Chest X-ray. View position: AP
Patient age: 29
Patient sex: F
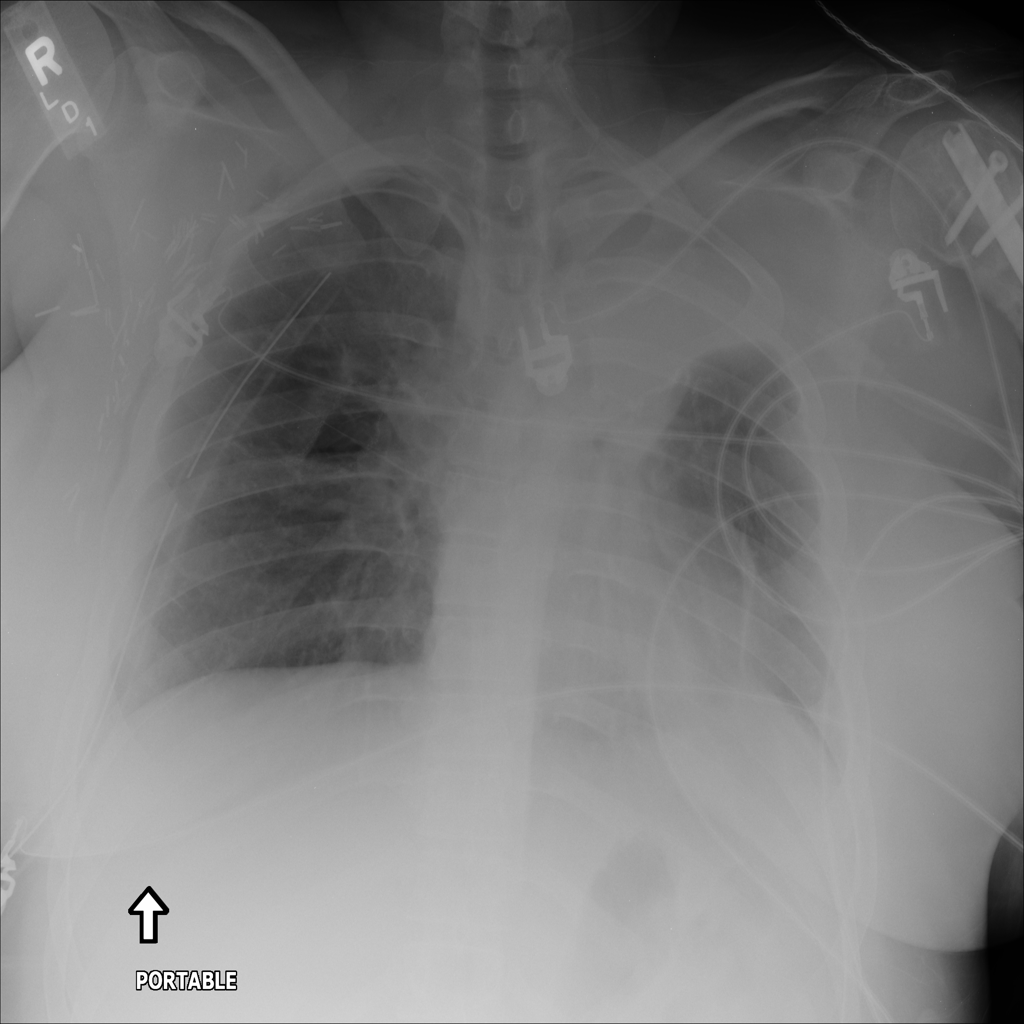
Finding: Pneumothorax